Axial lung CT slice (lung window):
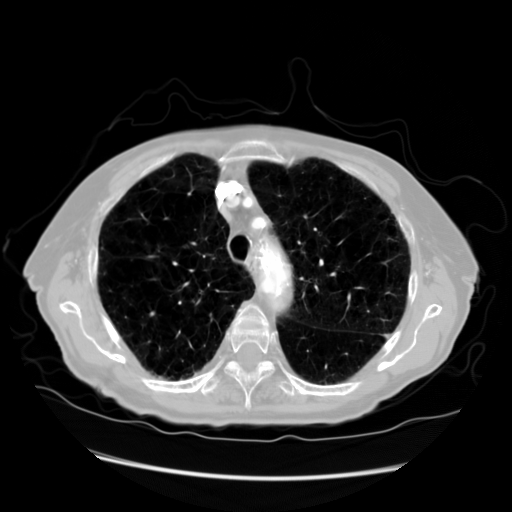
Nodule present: no